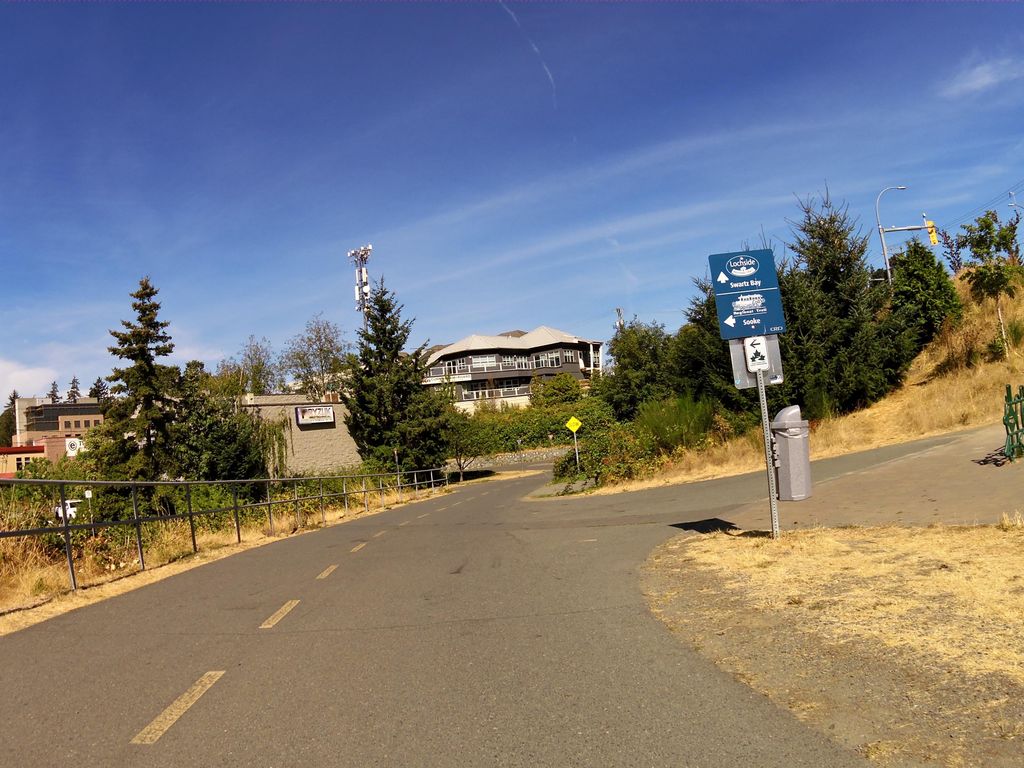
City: victoria